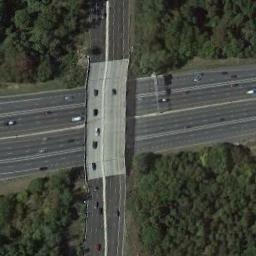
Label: overpass